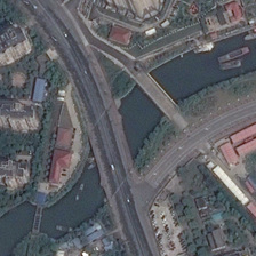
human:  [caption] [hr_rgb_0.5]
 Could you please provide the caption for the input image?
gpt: Some buildings and green trees stand on both sides of a river with two bridges.

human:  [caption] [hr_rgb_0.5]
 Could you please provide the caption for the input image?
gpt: There are some buildings and green trees on both sides of the river with two bridges.

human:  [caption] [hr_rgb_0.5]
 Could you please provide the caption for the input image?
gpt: Some buildings and green trees are on both sides of the river, and there are two bridges.

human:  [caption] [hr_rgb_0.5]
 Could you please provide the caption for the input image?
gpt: There are some buildings and green trees on both sides of the river, and there are two bridges.

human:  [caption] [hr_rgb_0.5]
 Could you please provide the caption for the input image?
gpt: There are some buildings and green trees on both sides of the river and there are two bridges.